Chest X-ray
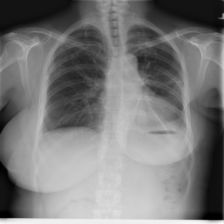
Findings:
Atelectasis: negative
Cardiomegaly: negative
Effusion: negative
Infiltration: negative
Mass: negative
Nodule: negative
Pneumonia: negative
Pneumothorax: negative
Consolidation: negative
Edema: negative
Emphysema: negative
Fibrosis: negative
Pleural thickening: negative
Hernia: negative